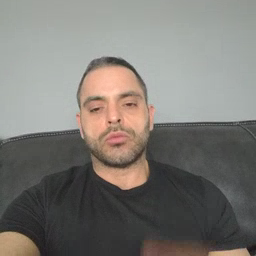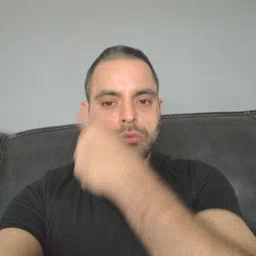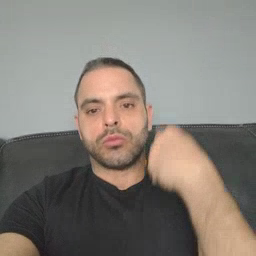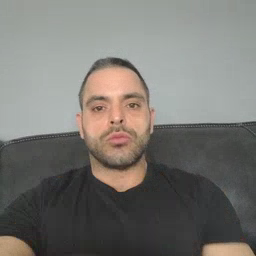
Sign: face